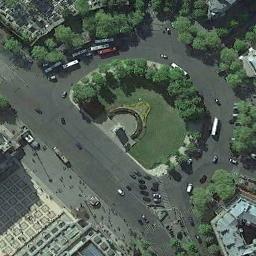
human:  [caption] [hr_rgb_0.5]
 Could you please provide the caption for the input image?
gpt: The roundabout is on the grass next to trees and buildings .

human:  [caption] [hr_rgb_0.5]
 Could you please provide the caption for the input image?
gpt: There are many bifurcation roads with many moving and waiting vehicles, Many neatly arranged tall buildings and some trees and a square around the roundabout .

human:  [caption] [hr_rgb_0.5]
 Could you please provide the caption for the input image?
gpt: There are many trees around the roundabout .

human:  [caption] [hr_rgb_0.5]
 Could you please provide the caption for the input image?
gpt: The roundabout connects some roads and some cars are driving on the roundabout .

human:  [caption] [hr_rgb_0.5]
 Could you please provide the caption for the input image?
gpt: There are many green trees around the roundabout .